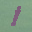
Label: 1